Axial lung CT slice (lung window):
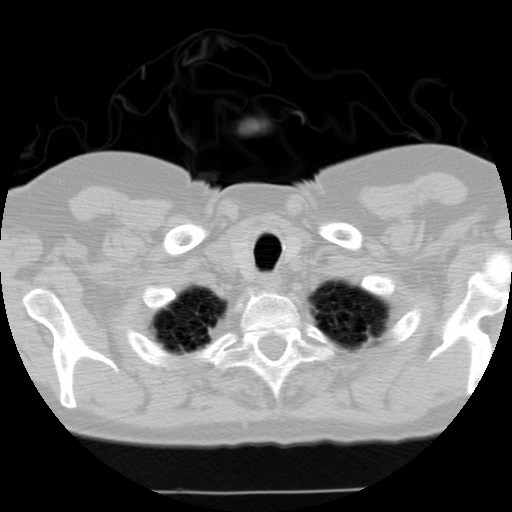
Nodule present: no